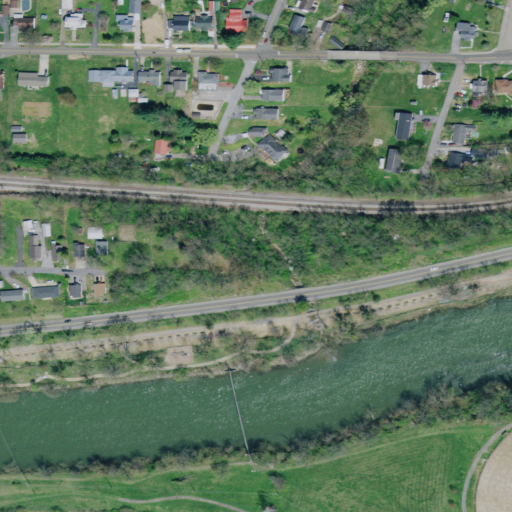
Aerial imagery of valley in Tennessee named Dry Hollow containing low intensity development, open development, open water, pasture, medium intensity development, high intensity development, grassland, and deciduous forest